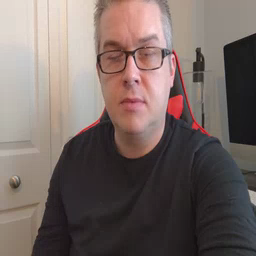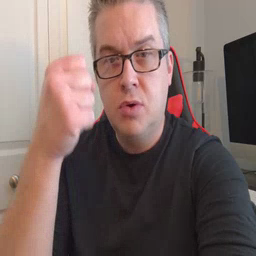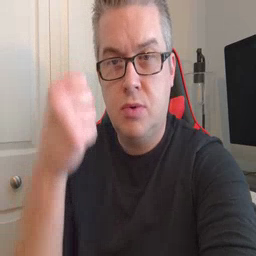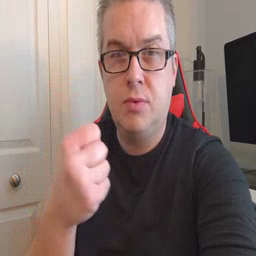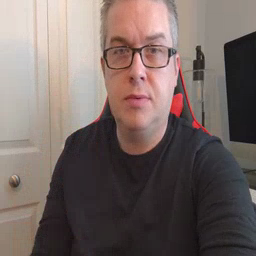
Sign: car